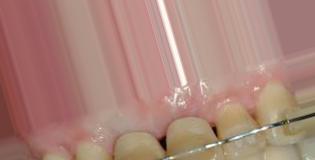
Condition: Tooth Discoloration